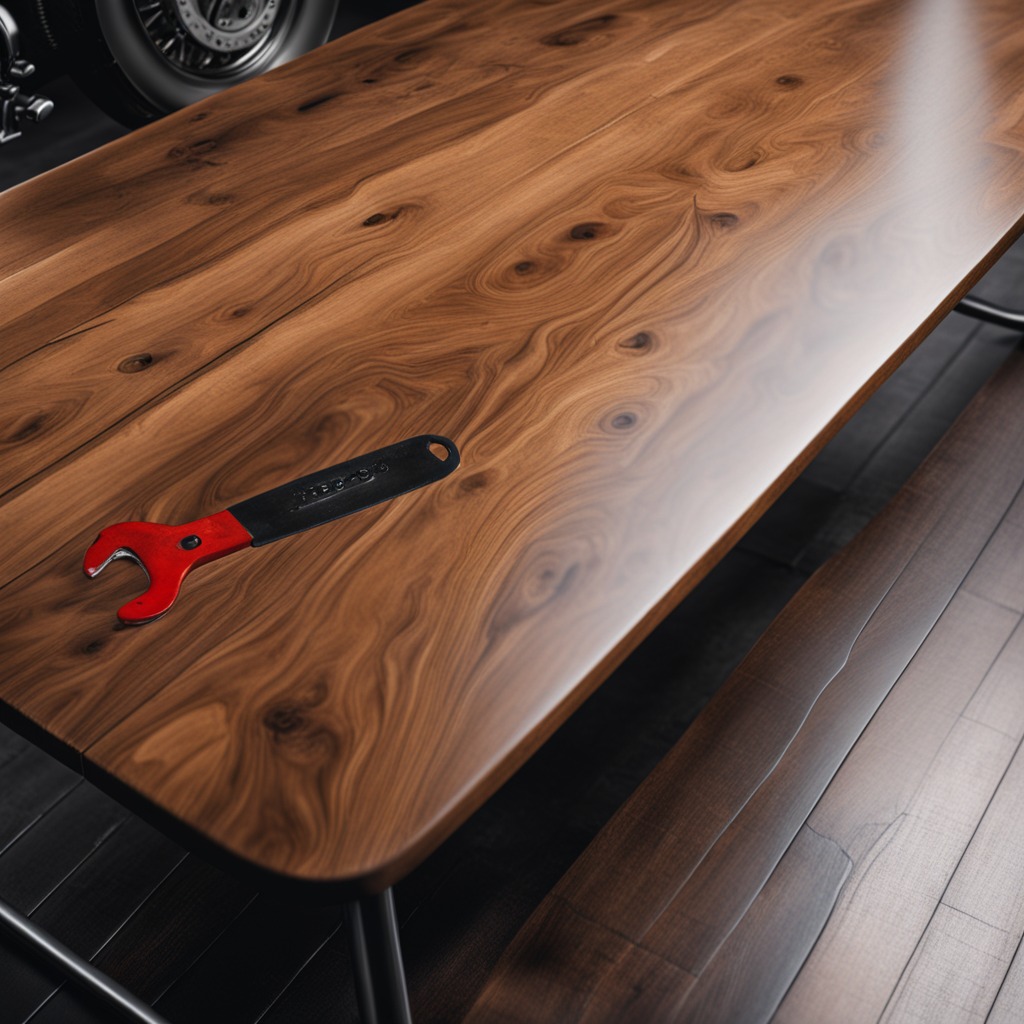
An wrench lies on the oil-spilled wooden table in a vintage motorcycle garage.